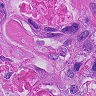
Metastatic tissue present: yes